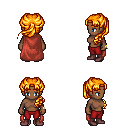
a pixel art fantasy rpg character, female body template, human, dark skin, maroon cape, red pants, light blonde princess hairstyle, bracelets, maroon shoes, four views (front, back, left, right), 2x2 character sprite sheet, small pixel art, hard edges, no anti-aliasing